Question: kinda a noob question on css
I have a couple of divs

in a page. Now when I zoom in that page Div 3 (that is currently floating left)
doesn't fit any more so it falls right under Div 2. How can I change this behaviour for the whole page so that a scrollbar appears when I zoom in? I tried setting the overflow-x : scroll for the whole body in a css but it didn't seem to have any effect.
I made a JSFiddle for this: <URL>
html
'''
<div class="first">div1</div>
<div class="second">div2</div>
<div class="third">div3</div>
<div class="fourth">div4</div>
'''
css
'''
.first {
background-color:red;
width: 400px;
}
.second {
background-color:blue;
width: 200px;
float:left;
}
.third {
background-color:green;
width: 200px;
float:left;
}
.fourth {
clear:both;
background-color:yellow;
width: 400px;
}
'''
Try to zoom in the browser and you'll see that div3 falls under div2. (In chrome anyway).
I generally want to use a solution that works both in IE8 + and chrome.
thanks.
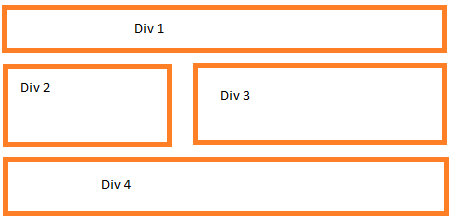
Answer: All you need to do is Add a wrapper div and give total width to it.
<URL>
'''
<div class="wrap">
<div class="first">div1</div>
<div class="second">div2</div>
<div class="third">div3</div>
<div class="fourth">div4</div>
</div>
'''
'''
.wrap {
width:400px;
}
'''